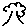
Label: tree